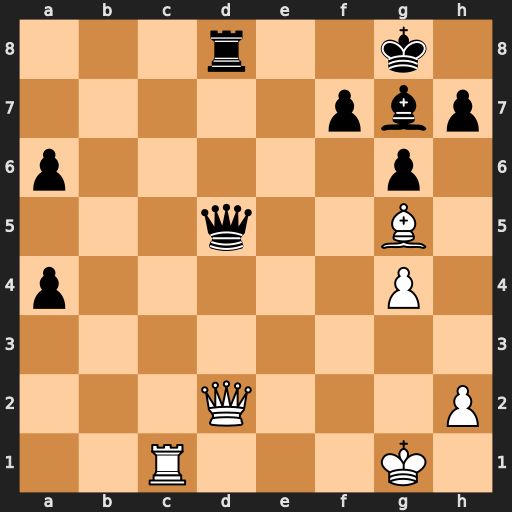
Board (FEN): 3r2k1/5pbp/p5p1/3q2B1/p5P1/8/3Q3P/2R3K1
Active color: w
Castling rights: -
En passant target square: -
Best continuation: Qxd5 Bd4+ Qxd4